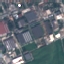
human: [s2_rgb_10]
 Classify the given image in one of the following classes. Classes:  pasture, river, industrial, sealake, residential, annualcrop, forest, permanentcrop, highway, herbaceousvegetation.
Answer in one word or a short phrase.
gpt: Industrial